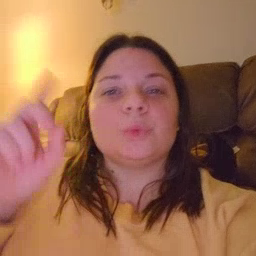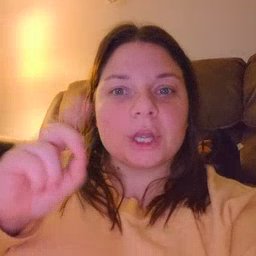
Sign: where